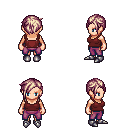
a pixel art fantasy rpg character, female body template, human, light skin, maroon pirate shirt, magenta pants, white blonde pixie cut hairstyle, metal boots, four views (front, back, left, right), 2x2 character sprite sheet, small pixel art, hard edges, no anti-aliasing